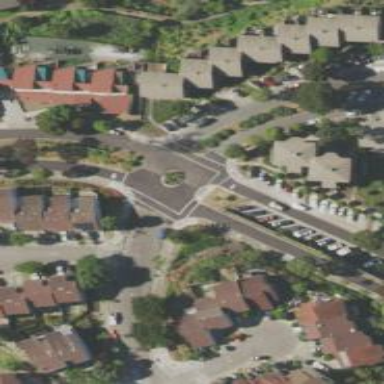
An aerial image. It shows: Roundabout on residential road.